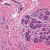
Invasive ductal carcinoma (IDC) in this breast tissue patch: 0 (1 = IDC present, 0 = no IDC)